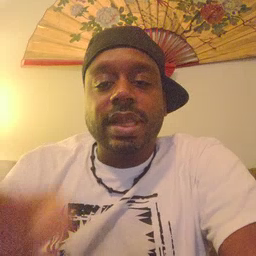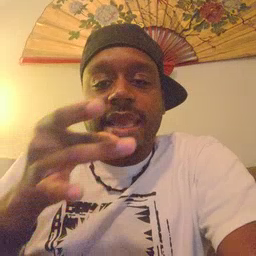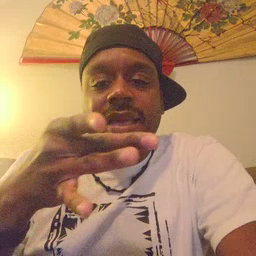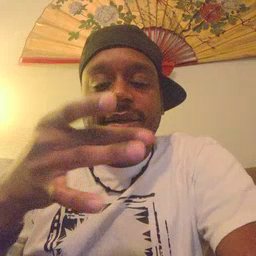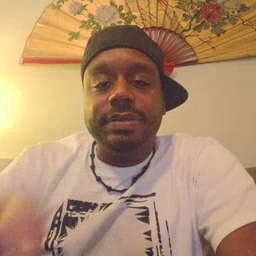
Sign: hate